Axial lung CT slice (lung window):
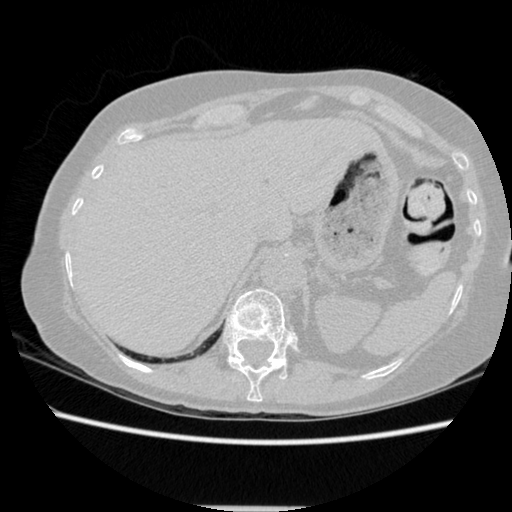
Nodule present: no